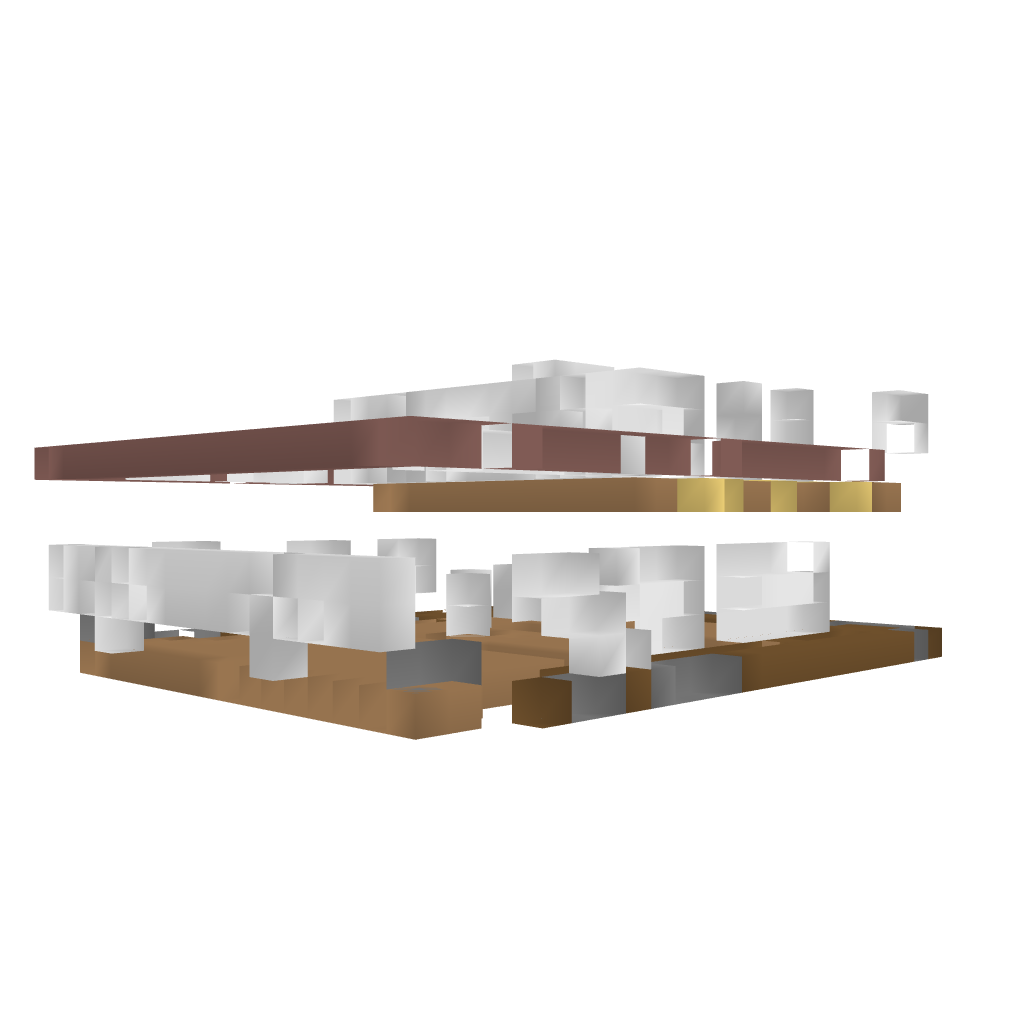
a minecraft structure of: S-Shaped House - Unfurnished bad low quality